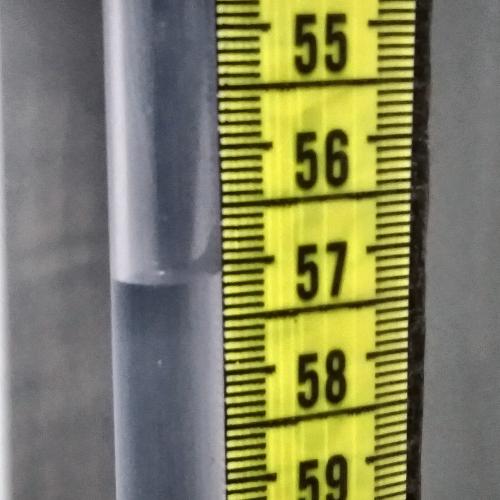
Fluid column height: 57.1 cm